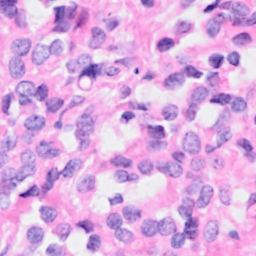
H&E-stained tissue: Breast